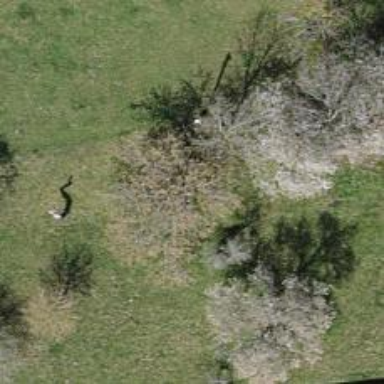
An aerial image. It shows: Beautiful tree in nature.